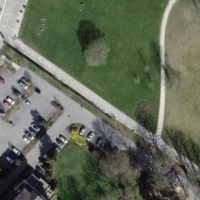
EUNIS habitat code: 53
Species observed at this site:
Juglans regia